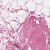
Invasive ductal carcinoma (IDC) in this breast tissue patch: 0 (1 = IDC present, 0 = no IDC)